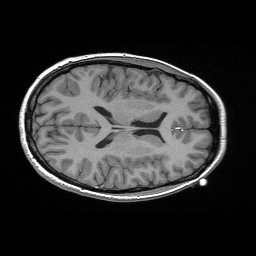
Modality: T1w
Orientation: axial